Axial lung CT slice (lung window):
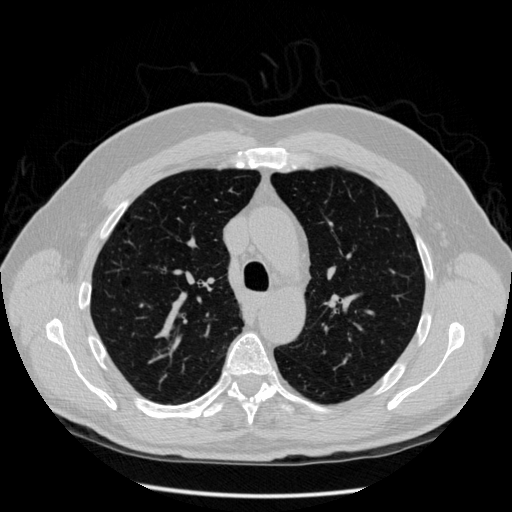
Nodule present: no